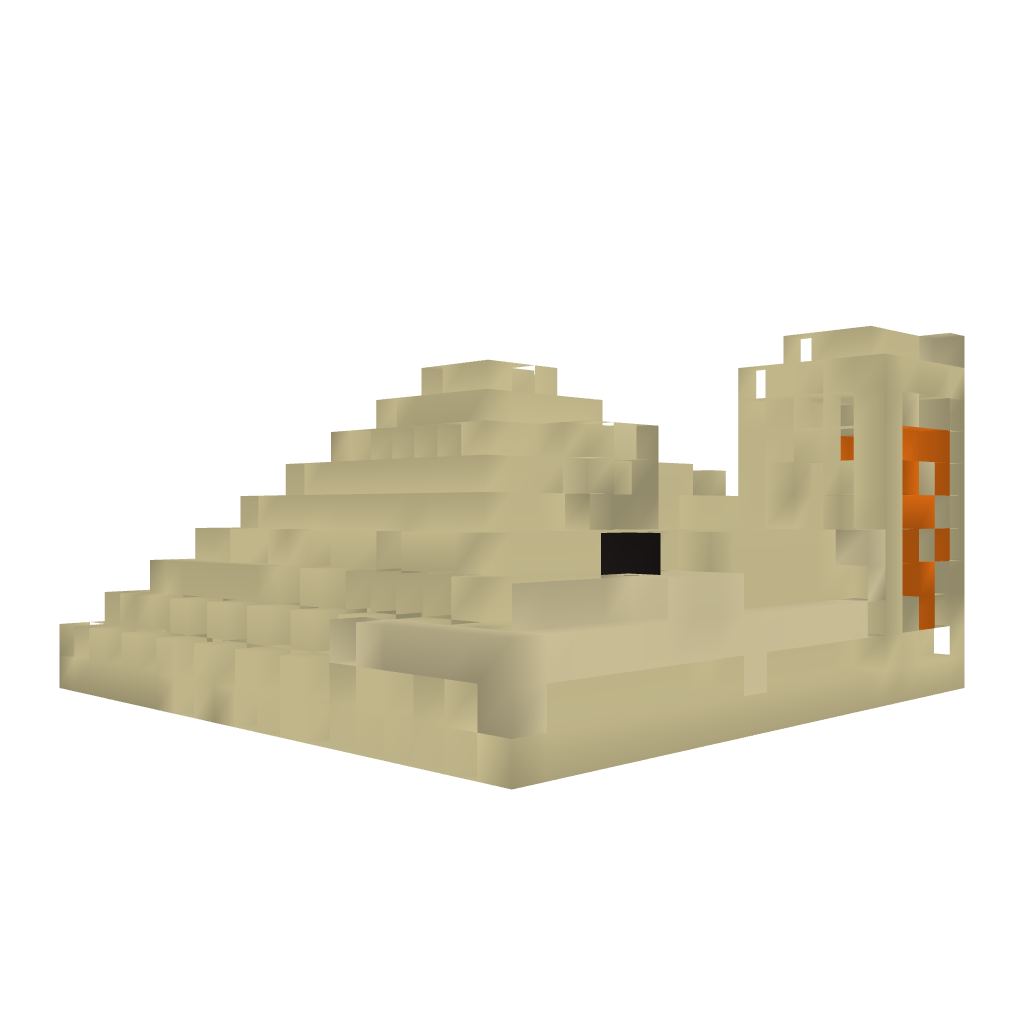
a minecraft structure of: Sand Pyramid